Question: the Html code :
'''
<tr class="item-row">
<td>
<input type="button" class='del' value="" style="z-index:16; background-image:url(../images/delete.png); background-repeat:no-repeat; background-position:left center; text-align:right;"/>
</td>
<td>
<input type="button" name="pilihItem[]" value="i" id="pilihItem" class="pilihItem">
</td>
<td>
<input type="text" id="nama_item" name="nama_item[]" value="" style="width: 200px;">
</td>
</tr>
<tr class="item-row">
<td>
<input type="button" class='del' value="" style="z-index:16; background-image:url(../images/delete.png); background-repeat:no-repeat; background-position:left center; text-align:right;"/>
</td>
<td>
<input type="button" name="pilihItem[]" value="i" id="pilihItem" class="pilihItem">
</td>
<td>
<input type="text" id="nama_item" name="nama_item[]" value="" style="width: 200px;">
</td>
</tr>
'''
the jquery code to open child window:
'''
$("#pilihItem").click(function(){
var id = 1;
var name = $(this).prev().attr("name");
var url = "../formItem.php?id=" + id + "&name=" + name;
window.open(url, 'Pilih Item', 'location=1,status=1,scrollbars=1,resizable=no,width=800,height=300');
});
'''
the jquery code to set value to the parent window :
'''
window.opener.$("#nama_item").val($.trim(nama_item));
'''

the problem :
I cannot set the value of #nama_item textbox where the button #pilihItem clicked from.
its always set the textbox on the first row. any help will be much appreciated.
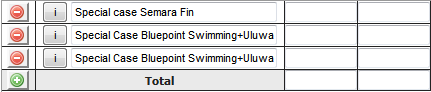
Answer: You're using an ID to select the input when instead you should be using something unique.
You either need to change the ID to be unique (they should be unique in the DOM anyway), or change the name of the checkbox to something like...
'<input type="text" name="nama_item[1]" value="" style="width: 200px;">'
And change your JS in the pop-up to use this name instead of the ID...
'window.opener.$("input[name='nama_item[1]']").val($.trim(nama_item));'